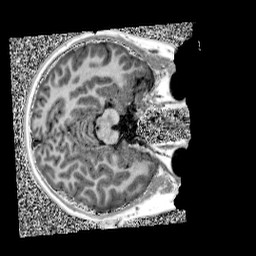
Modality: UNIT1
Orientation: axial
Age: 11
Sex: male
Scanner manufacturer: siemens
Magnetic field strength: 3 T
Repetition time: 4 s
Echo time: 0.00299 s